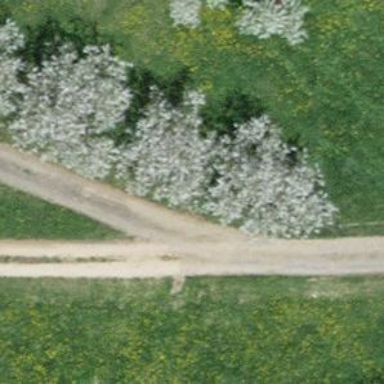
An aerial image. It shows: Paved track with grade 1 tracktype.